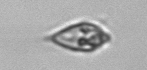
Label: Oxytoxum